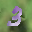
Label: 3